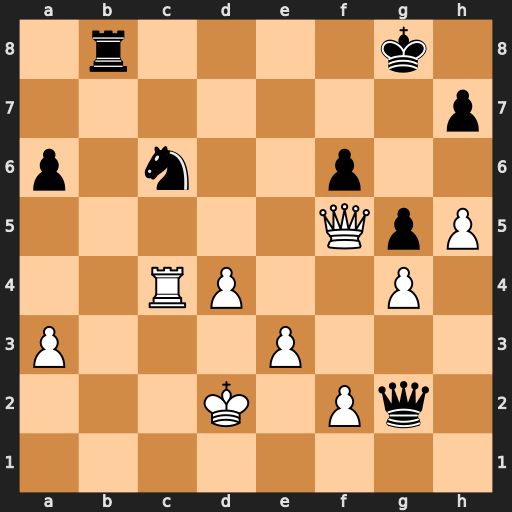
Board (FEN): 1r4k1/7p/p1n2p2/5QpP/2RP2P1/P3P3/3K1Pq1/8
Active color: w
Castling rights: -
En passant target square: -
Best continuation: Qe6+ Kg7 h6+ Kg6 Qf5+ Kf7 d5 Qxf2+ Qxf2